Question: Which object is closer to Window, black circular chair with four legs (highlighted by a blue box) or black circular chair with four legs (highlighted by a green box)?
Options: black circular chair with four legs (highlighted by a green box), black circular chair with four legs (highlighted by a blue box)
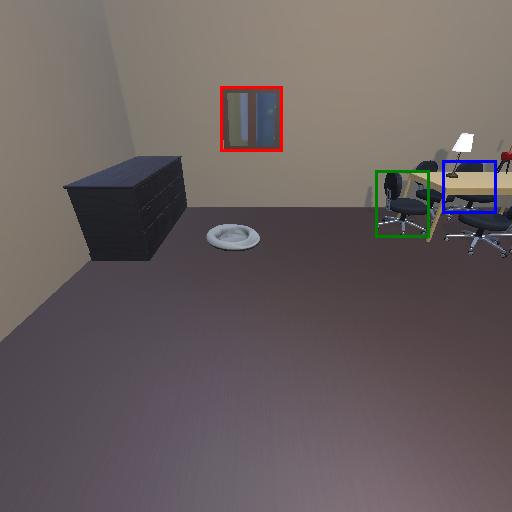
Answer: black circular chair with four legs (highlighted by a green box)